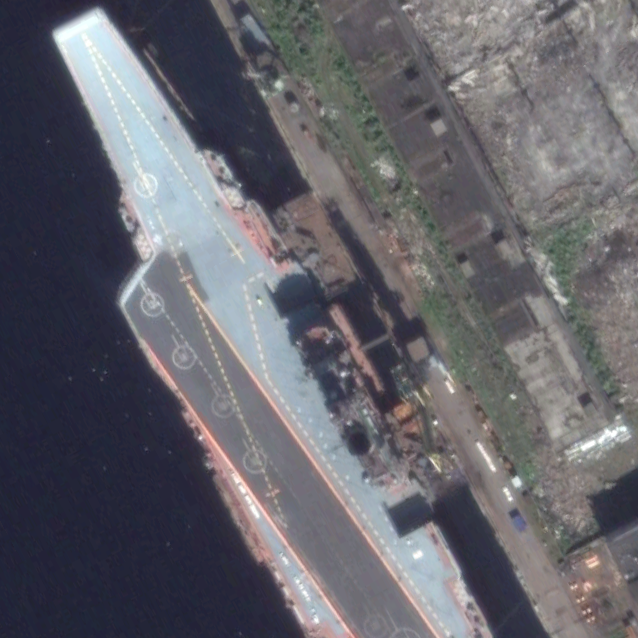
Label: aircraft_carrier